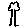
Label: tree